Question: I would like to center the email input (using mailchimp) and go button and also have a better visual on it, at least increase the width of the enter your email field to be at least 200px width or 80% of the grid but I really don't know how to change that, I tried everywhere.

my html code:
'''
<div class="container-fluid">
<div class="container">
<div class="row">
<div class="col-lg-4">
</div>
<div class="col-lg-4">
<div class="subscribe">
<!-- Begin MailChimp Signup Form -->
<div id="mc_embed_signup">
<div id="mc_embed_signup_scroll">
<div class="indicates-required">Subscribe to know more!
</div>
</div>
</div>
</div>
</div>
</div>
<div id="mc_embed_signupform">
<div class="container-fluid">
<div class="container">
<form class="form-inline" action="http://nibook.us14.list-manage.com/subscribe/post?" method="post" id="mc-embedded-subscribe-form" name="mc-embedded-subscribe-form" target="_blank" novalidate>
<div class="form-group formwidth">
<input type="email" value="" placeholder="Enter your email" name="EMAIL" class="requiredemail" id="mce-EMAIL">
</div>
<input type="submit" value="Go" name="subscribe" id="mc-embedded-subscribe" class="button">
</form>
</div>
</div>
</div>
<div class="col-lg-4">
</div>
</div>
'''
my form css
'''
/* MailChimp Form Embed Code - Classic - 12/17/2015 v10.7 */
#mc_embed_signup{background:#EEF1F8; font:14px Helvetica,Arial,sans-serif; max-width:100%;display:block;margin:auto;text-align:center;}
#mc_embed_signupform{background:#EEF1F8; font:14px Helvetica,Arial,sans-serif; width:60%;display:block;margin:auto;padding-left:50px;padding-bottom:50px;}
#mc_embed_signup form {display:block; position:relative; text-align:left; padding:10px 0 10px 3%; width:80%}
.button {font-family: "Helvetica Neue",Helvetica,Arial,sans-serif; font-size: 14px; background-color: #0670EB; border:solid; border-width:thin; border-color:#0670EB;border-radius:4px; transition: all 0.23s ease-in-out 0s; color: #FFFFFF; cursor: pointer; font-weight: bold; height: 40px; line-height: 32px; padding-left:10px; text-align: center; text-decoration: none; width: 100px;margin-left:20px;}
.button:hover {font-family: "Helvetica Neue",Helvetica,Arial,sans-serif; font-size: 14px; background-color: #FFFFFF; border: 1 none; border-color:#0670EB;border-radius:4px; transition: all 0.23s ease-in-out 0s; color: #0670EB; cursor: pointer; font-weight: bold; height: 40px; line-height: 32px; padding-left:10px; text-align: center; text-decoration: none; width: 100px;margin-left:20px;}
#mc_embed_signup .small-meta {font-size: 11px;}
#mc_embed_signup .nowrap {white-space:nowrap;}
#mc_embed_signup .indicates-required {font-family: "Helvetica Neue",Helvetica,Arial,sans-serif; color:#4C535D; text-align:left; font-size:25px; margin-right:4%;padding-top:20px;padding-bottom:20px;float:left}
.requiredemail {font-family: "Helvetica Neue",Helvetica,Arial,sans-serif; color:#333333; font-size:12px; height:40px;padding:10px;margin-left:auto; margin-right:auto;max-width:80%;}
#mc_embed_signup .mc-field-group.input-group ul {margin:0; padding:5px 0; list-style:none;}
#mc_embed_signup .mc-field-group.input-group ul li {display:block; padding:3px 0; margin:0;}
#mc_embed_signup .mc-field-group.input-group label {display:inline;}
#mc_embed_signup .mc-field-group.input-group input {display:inline; width:auto; border:none;}
#mc_embed_signup div#mce-responses {float:left; top:-1.4em; padding:0em .5em 0em .5em; overflow:hidden; width:90%; margin: 0 5%; clear: both;}
#mc_embed_signup div.response {margin:1em 0; padding:1em .5em .5em 0; font-weight:bold; float:left; top:-1.5em; z-index:1; width:80%;}
#mc_embed_signup #mce-error-response {display:none;}
#mc_embed_signup #mce-success-response {color:#529214; display:none;}
#mc_embed_signup label.error {display:block; float:none; width:auto; margin-left:1.05em; text-align:left; padding:.5em 0;}
#mc-embedded-subscribe {}
#mc_embed_signup #num-subscribers {font-size:1.1em;}
#mc_embed_signup #num-subscribers span {padding:.5em; border:1px solid #ccc; margin-right:.5em; font-weight:bold;}
#mc_embed_signup #mc-embedded-subscribe-form div.mce_inline_error {display:inline-block; margin:2px 0 1em 0; padding:5px 10px; background-color:rgba(255,255,255,0.85); -webkit-border-radius: 3px; -moz-border-radius: 3px; border-radius: 3px; font-size:14px; font-weight:normal; z-index:1; color:#e85c41}
#mc_embed_signup #mc-embedded-subscribe-form input.mce_inline_error {display: inline-block;border:2px solid #e85c41;}
'''
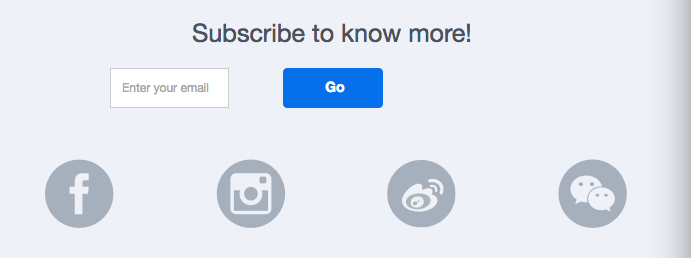
Answer: '''
1) div is missing
2) remove container class
3)
<div class="form-Ccontainer">
<div class="form-group formwidth">
<input type="email" value="" placeholder="Enter your email" name="EMAIL" class="requiredemail" id="mce-EMAIL">
</div>
<input type="submit" value="Go" name="subscribe" id="mc-embedded-subscribe" class="button">
</div>
4) <style>
.form-Ccontainer{width:100%;max-width:400px;margin:auto;}
.requiredemail{max-width:100%}
</style>
'''